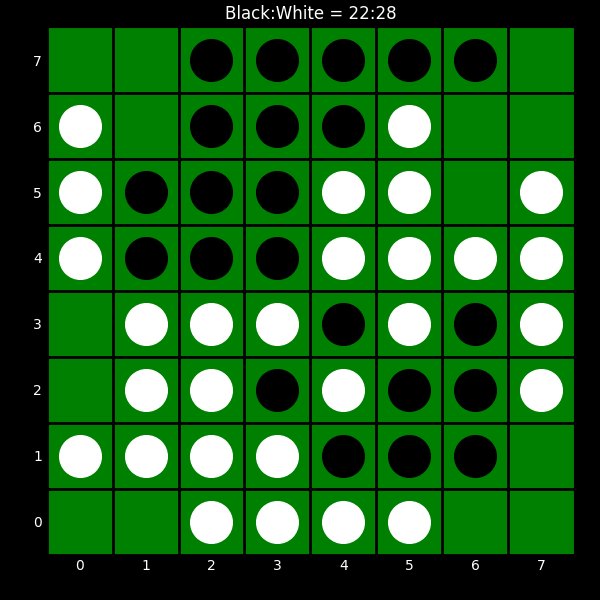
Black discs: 22
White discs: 28